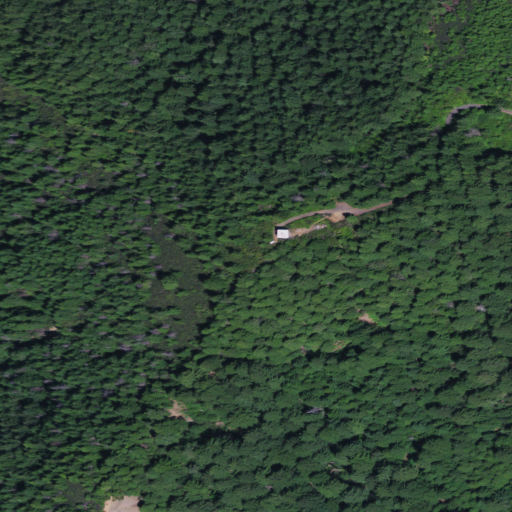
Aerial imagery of mountain in Oregon named Bald Knob containing evergreen forest and open development